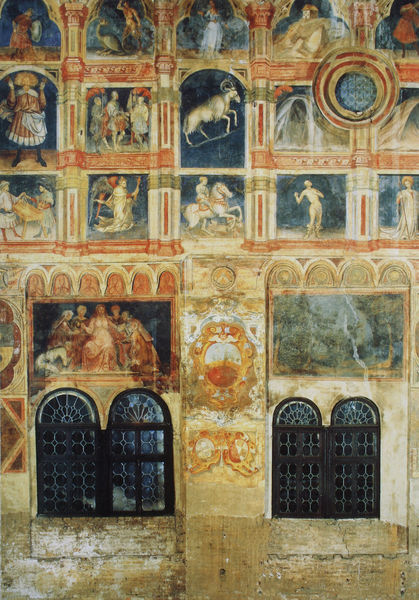
Titel: Wandansicht
Künstler: Giotto
Standort: Padua
Institution: Palazzo della Ragione
Schlagwörter: blau, dunkel, gemälde, gruppe, mann, nackt, nackter, weiß, frauen, gelb, grün, landschaft, menschen, ocker, ausschnitt, braun, fenster, frau, glas, grau, hell, holz, männer, orange, raum, schmuck, schwarz, säulen, tisch, gebäude, rot, tier, tiere, beige, leute, malerei, menge, rock, versammlung, alt, wand, architektur, barock, bibel, mensch, rahmen, stein, steine, bild, felder, gitter, kirche, gold, decke, innen, personen, renaissance, rosa, kreis, pferd, pferde, reiter, rund, engel, hellblau, bilder, bogen, fassade, italien, fläche, mauer, figuren, rundbogen, architecture, blue, church, columns, palace, people, red, white, dekoration, black, group, old, painting, wall, windows, woman, yellow, detail, dekor, ornamente, wandgemälde, wandmalerei, brown, nackte, striche, bögen, fugen, schaf, sex, pfau, rom, wappen, kaputt, heiligenschein, handwerk, fenstergitter, buntglas, rosette, springen, antik, angel, angels, greek, horses, man, roman, mittelalter, märchen, fresken, building, kapelle, fresko, hörner, entrance, kirchlich, maria, bock, sternzeichen, stockwerke, castle, szenen, gün, ziege, verzierungen, glass, fresco, einhorn, wings, door, victorian, italy, doors, jesus, tondi, gate, stories, doppelfenster, art, colorful, sienna, italienisch, malereien, widder, religion, horse, helll, steinbock, beschädigt, scheinarchitektur, byzanz, capricorn, goat, paint, ram, tierkreiszeichen, giotto, pillar, globe, bildern, fenstern, saints, bible, secco, seccomalerei, grauen, mural, illumination, imitation, middle age, halo, figuern, wanfmalerei, boring, holy, horseback, scrovegni, 18. jahrhundert, climb, herald, wall art, struwwelpeter, harald, stupid ugggggg, ellow